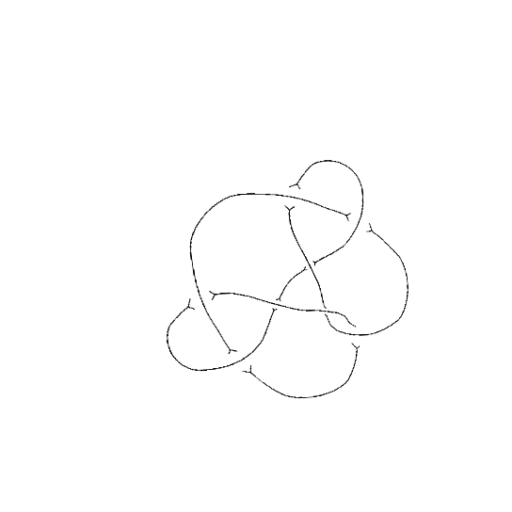
Crossing number: 8